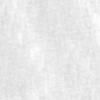
Label: no_change